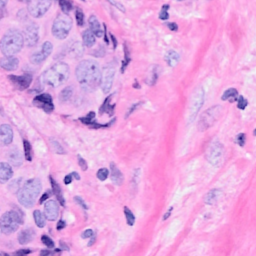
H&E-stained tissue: Breast